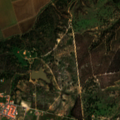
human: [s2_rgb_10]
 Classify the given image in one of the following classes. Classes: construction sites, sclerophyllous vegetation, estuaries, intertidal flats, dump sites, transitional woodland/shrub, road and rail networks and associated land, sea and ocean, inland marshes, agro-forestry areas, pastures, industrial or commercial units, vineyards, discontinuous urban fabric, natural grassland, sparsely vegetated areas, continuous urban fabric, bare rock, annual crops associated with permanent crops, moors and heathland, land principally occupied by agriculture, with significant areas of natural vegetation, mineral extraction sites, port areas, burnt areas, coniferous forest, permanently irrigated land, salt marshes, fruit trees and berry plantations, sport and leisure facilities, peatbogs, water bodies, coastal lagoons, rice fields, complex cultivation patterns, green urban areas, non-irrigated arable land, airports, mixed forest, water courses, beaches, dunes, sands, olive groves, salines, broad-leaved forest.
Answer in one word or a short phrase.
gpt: rice fields, complex cultivation patterns, agro-forestry areas, broad-leaved forest, transitional woodland/shrub